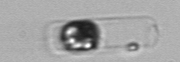
Label: Guinardia_delicatula_TAG_internal_parasite